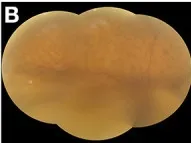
The main clinical manifestation of the patient before surgery. (B) shows the exudative retinal detachment in the inferior part of the retina, accompanied by naevus-like multifocal reddish patches in the superior part of the fundus.
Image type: ophthalmic_imaging (fundus_photograph)